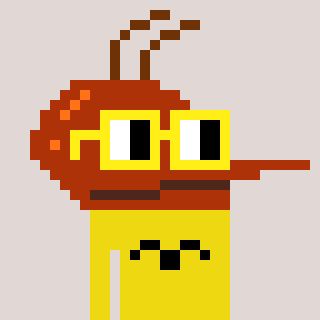
a pixel art character with square yellow glasses, a mosquito-shaped head and a yellow-colored body on a warm background